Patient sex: F
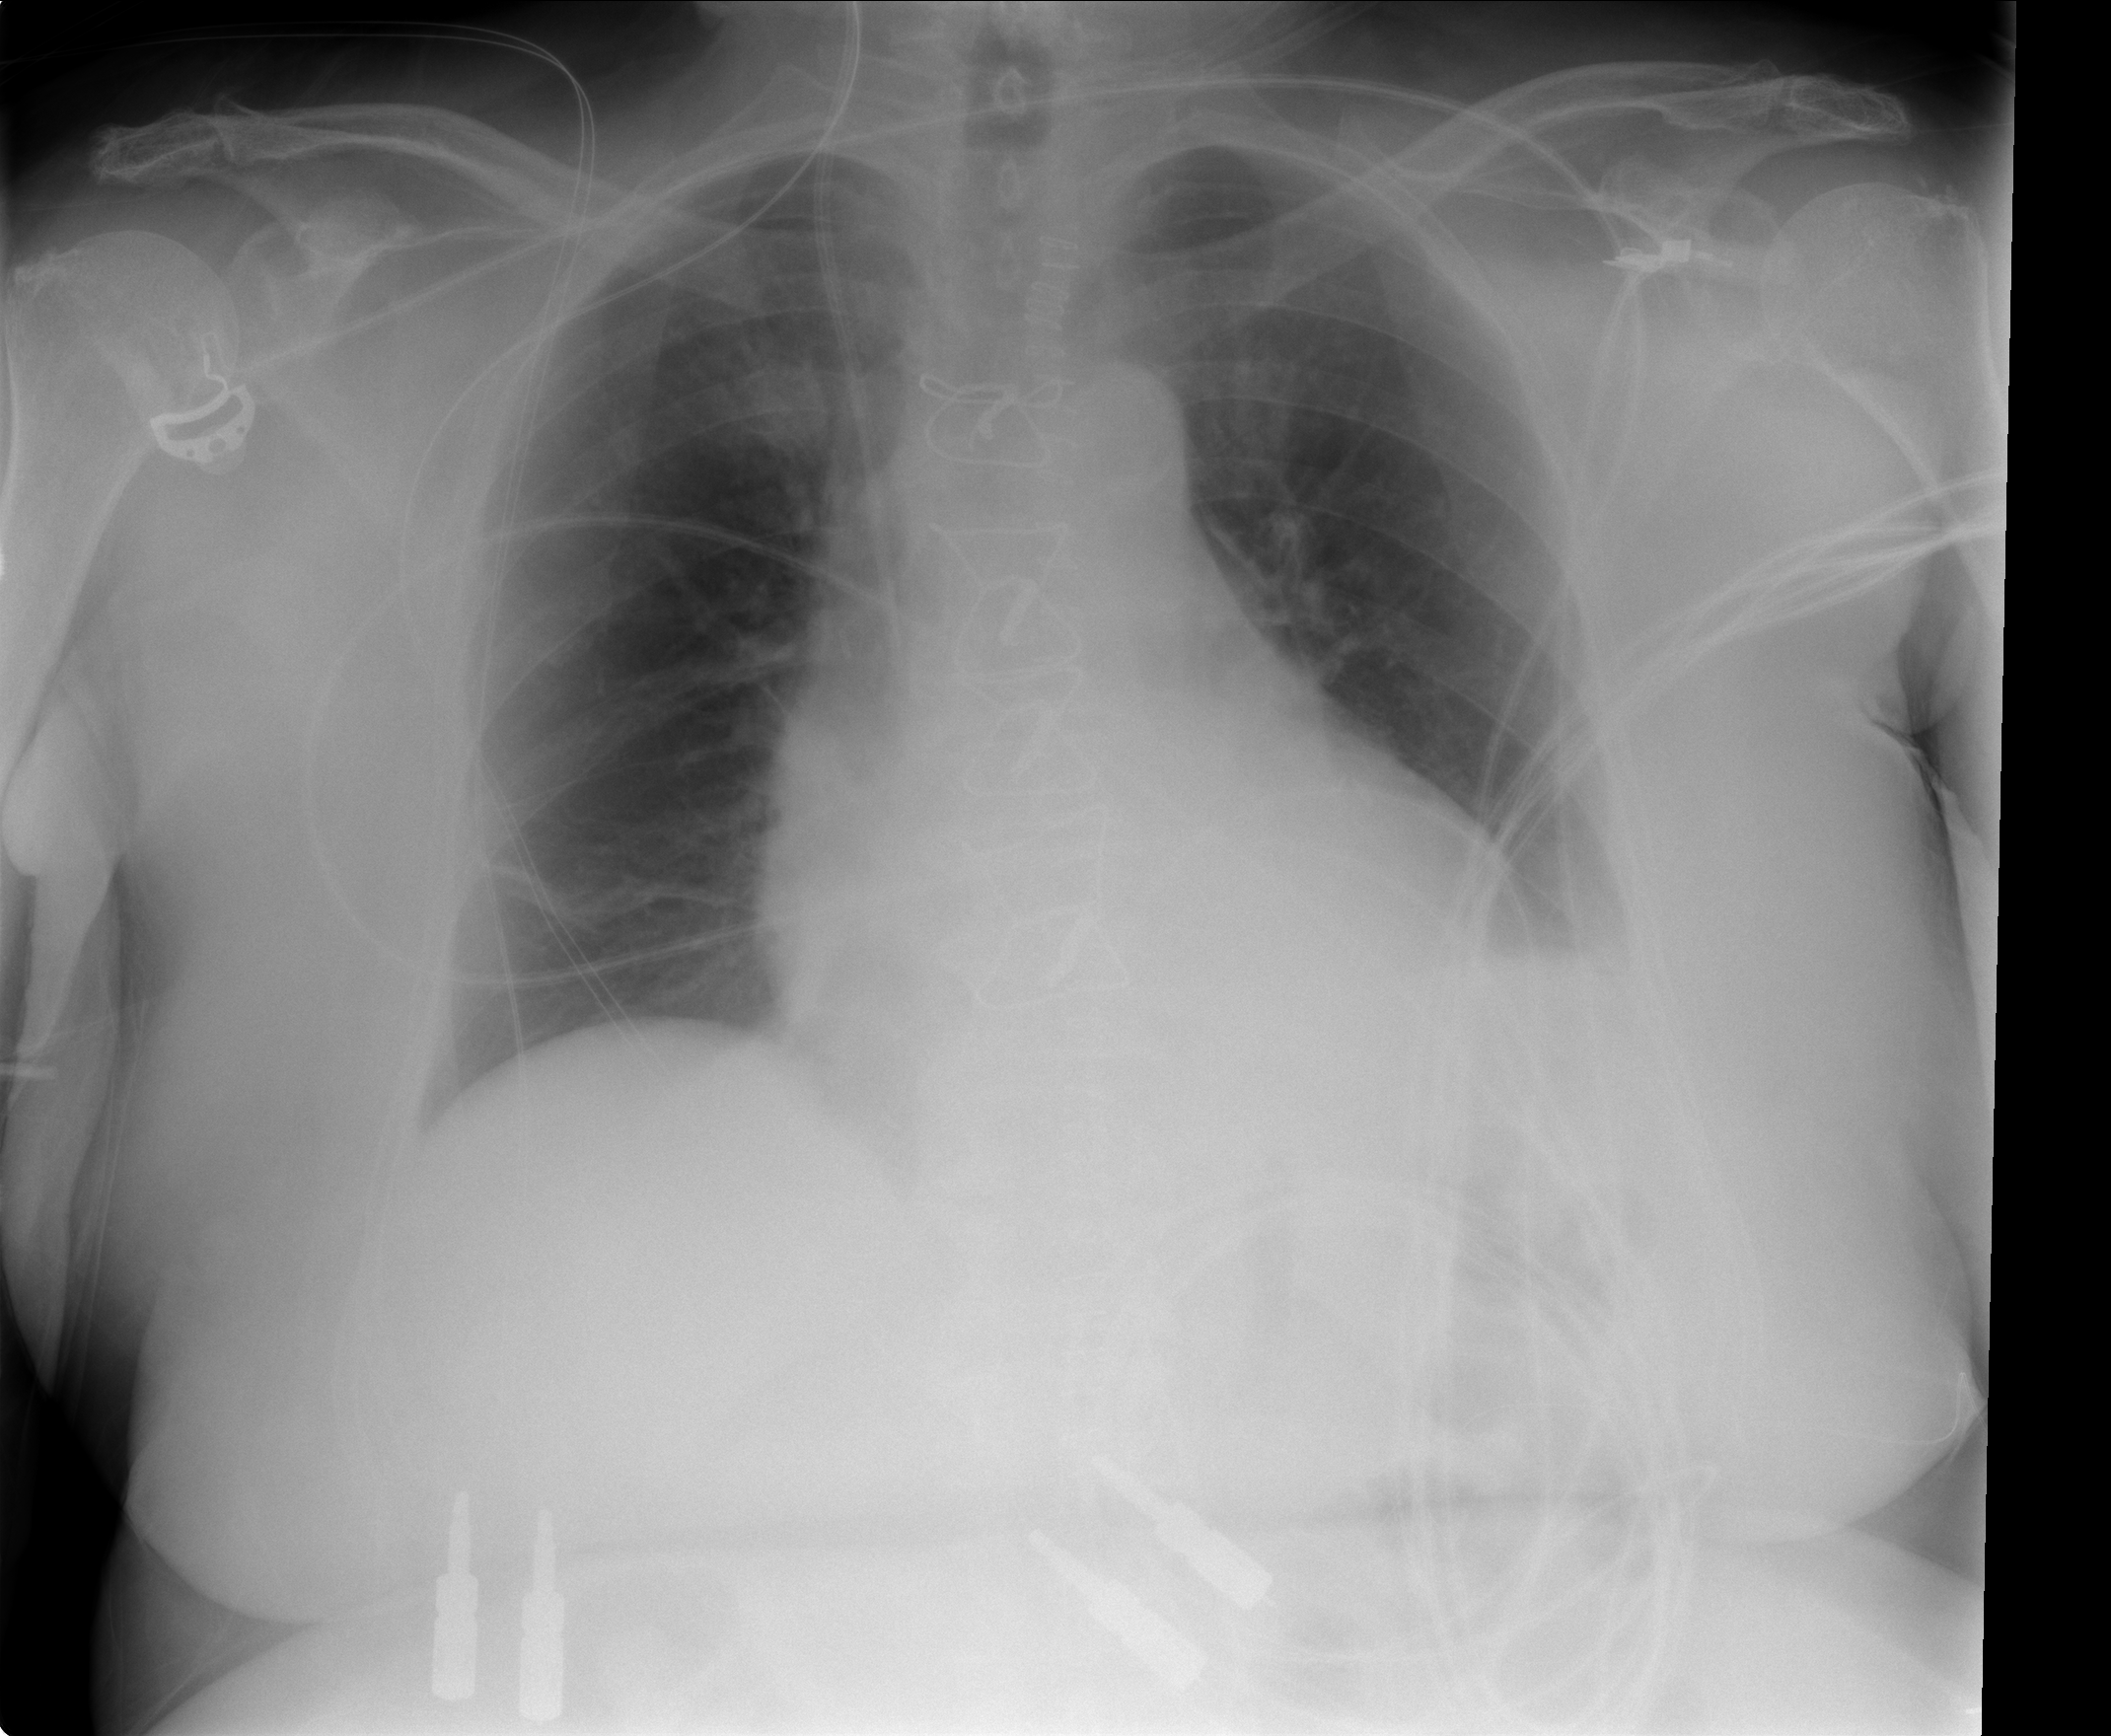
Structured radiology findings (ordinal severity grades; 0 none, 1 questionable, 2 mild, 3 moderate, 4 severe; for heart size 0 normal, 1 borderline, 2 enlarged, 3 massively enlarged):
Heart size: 1
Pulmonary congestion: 1
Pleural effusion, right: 0
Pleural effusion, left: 2
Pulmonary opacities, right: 0
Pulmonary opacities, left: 0
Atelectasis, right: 0
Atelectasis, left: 2